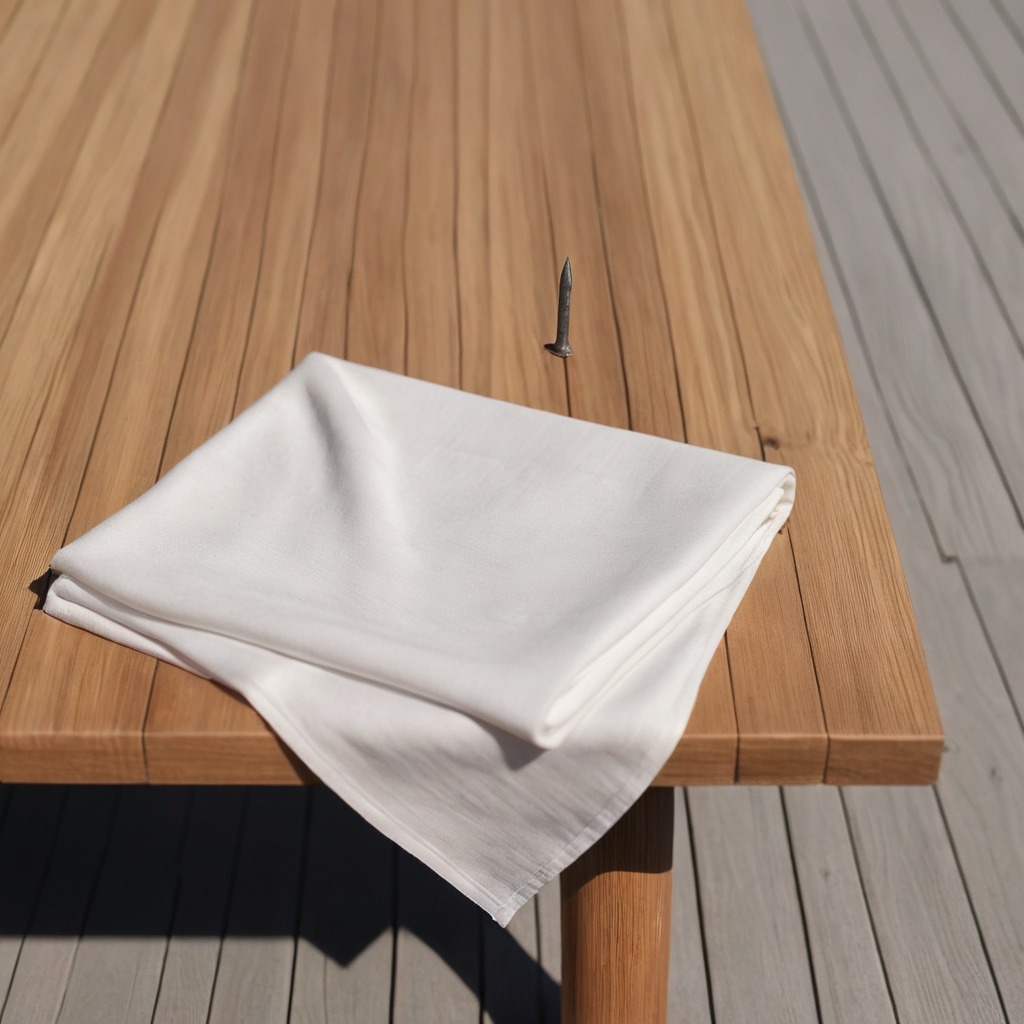
A iron nail is lying on a wooden table in an outdoor workshop.